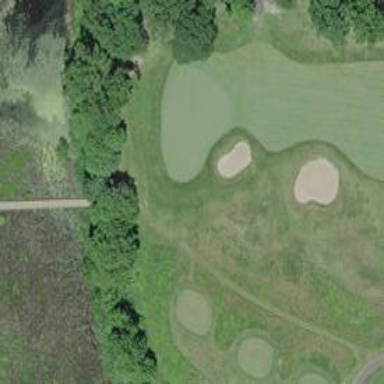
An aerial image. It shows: View of golf hole.